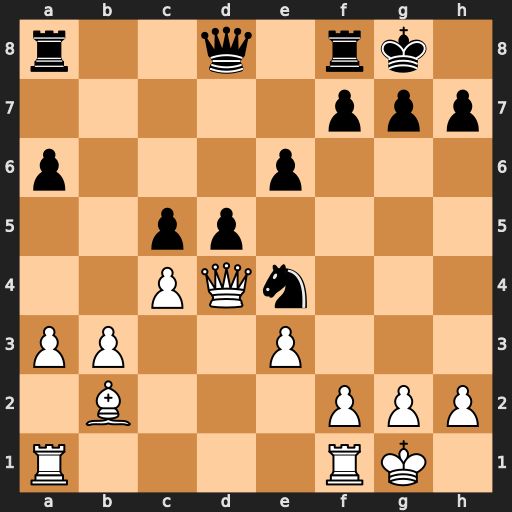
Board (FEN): r2q1rk1/5ppp/p3p3/2pp4/2PQn3/PP2P3/1B3PPP/R4RK1
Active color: w
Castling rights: -
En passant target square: -
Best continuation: Qxg7#